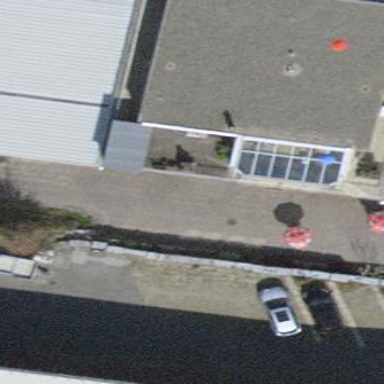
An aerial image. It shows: Car repair shop located in building.